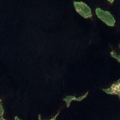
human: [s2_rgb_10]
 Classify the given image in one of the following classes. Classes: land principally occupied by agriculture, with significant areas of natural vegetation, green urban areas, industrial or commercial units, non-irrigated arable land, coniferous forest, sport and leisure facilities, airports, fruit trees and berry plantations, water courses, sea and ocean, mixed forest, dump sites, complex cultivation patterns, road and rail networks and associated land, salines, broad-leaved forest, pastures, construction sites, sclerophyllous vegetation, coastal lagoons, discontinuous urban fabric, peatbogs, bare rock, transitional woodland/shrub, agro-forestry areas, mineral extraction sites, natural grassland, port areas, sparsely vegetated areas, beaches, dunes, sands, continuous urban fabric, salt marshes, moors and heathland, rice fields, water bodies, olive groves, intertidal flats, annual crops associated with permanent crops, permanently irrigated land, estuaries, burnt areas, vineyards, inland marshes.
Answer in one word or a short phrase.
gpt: coniferous forest, water bodies